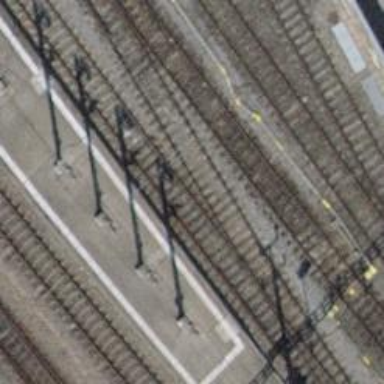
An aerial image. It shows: Rail siding with electrified contact lines for trains.